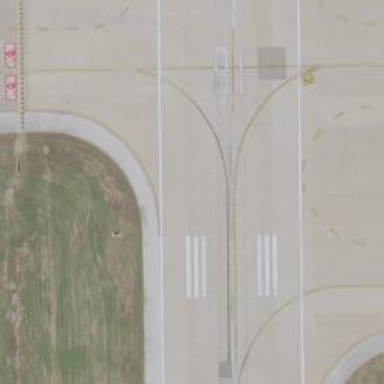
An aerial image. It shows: Image of taxiway at airport.